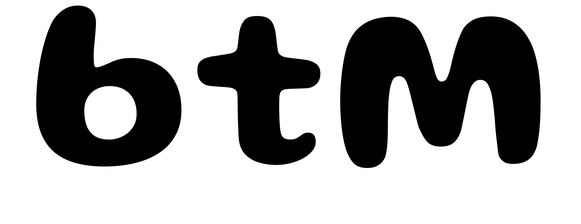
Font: Gluten_SemiBold